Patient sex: M
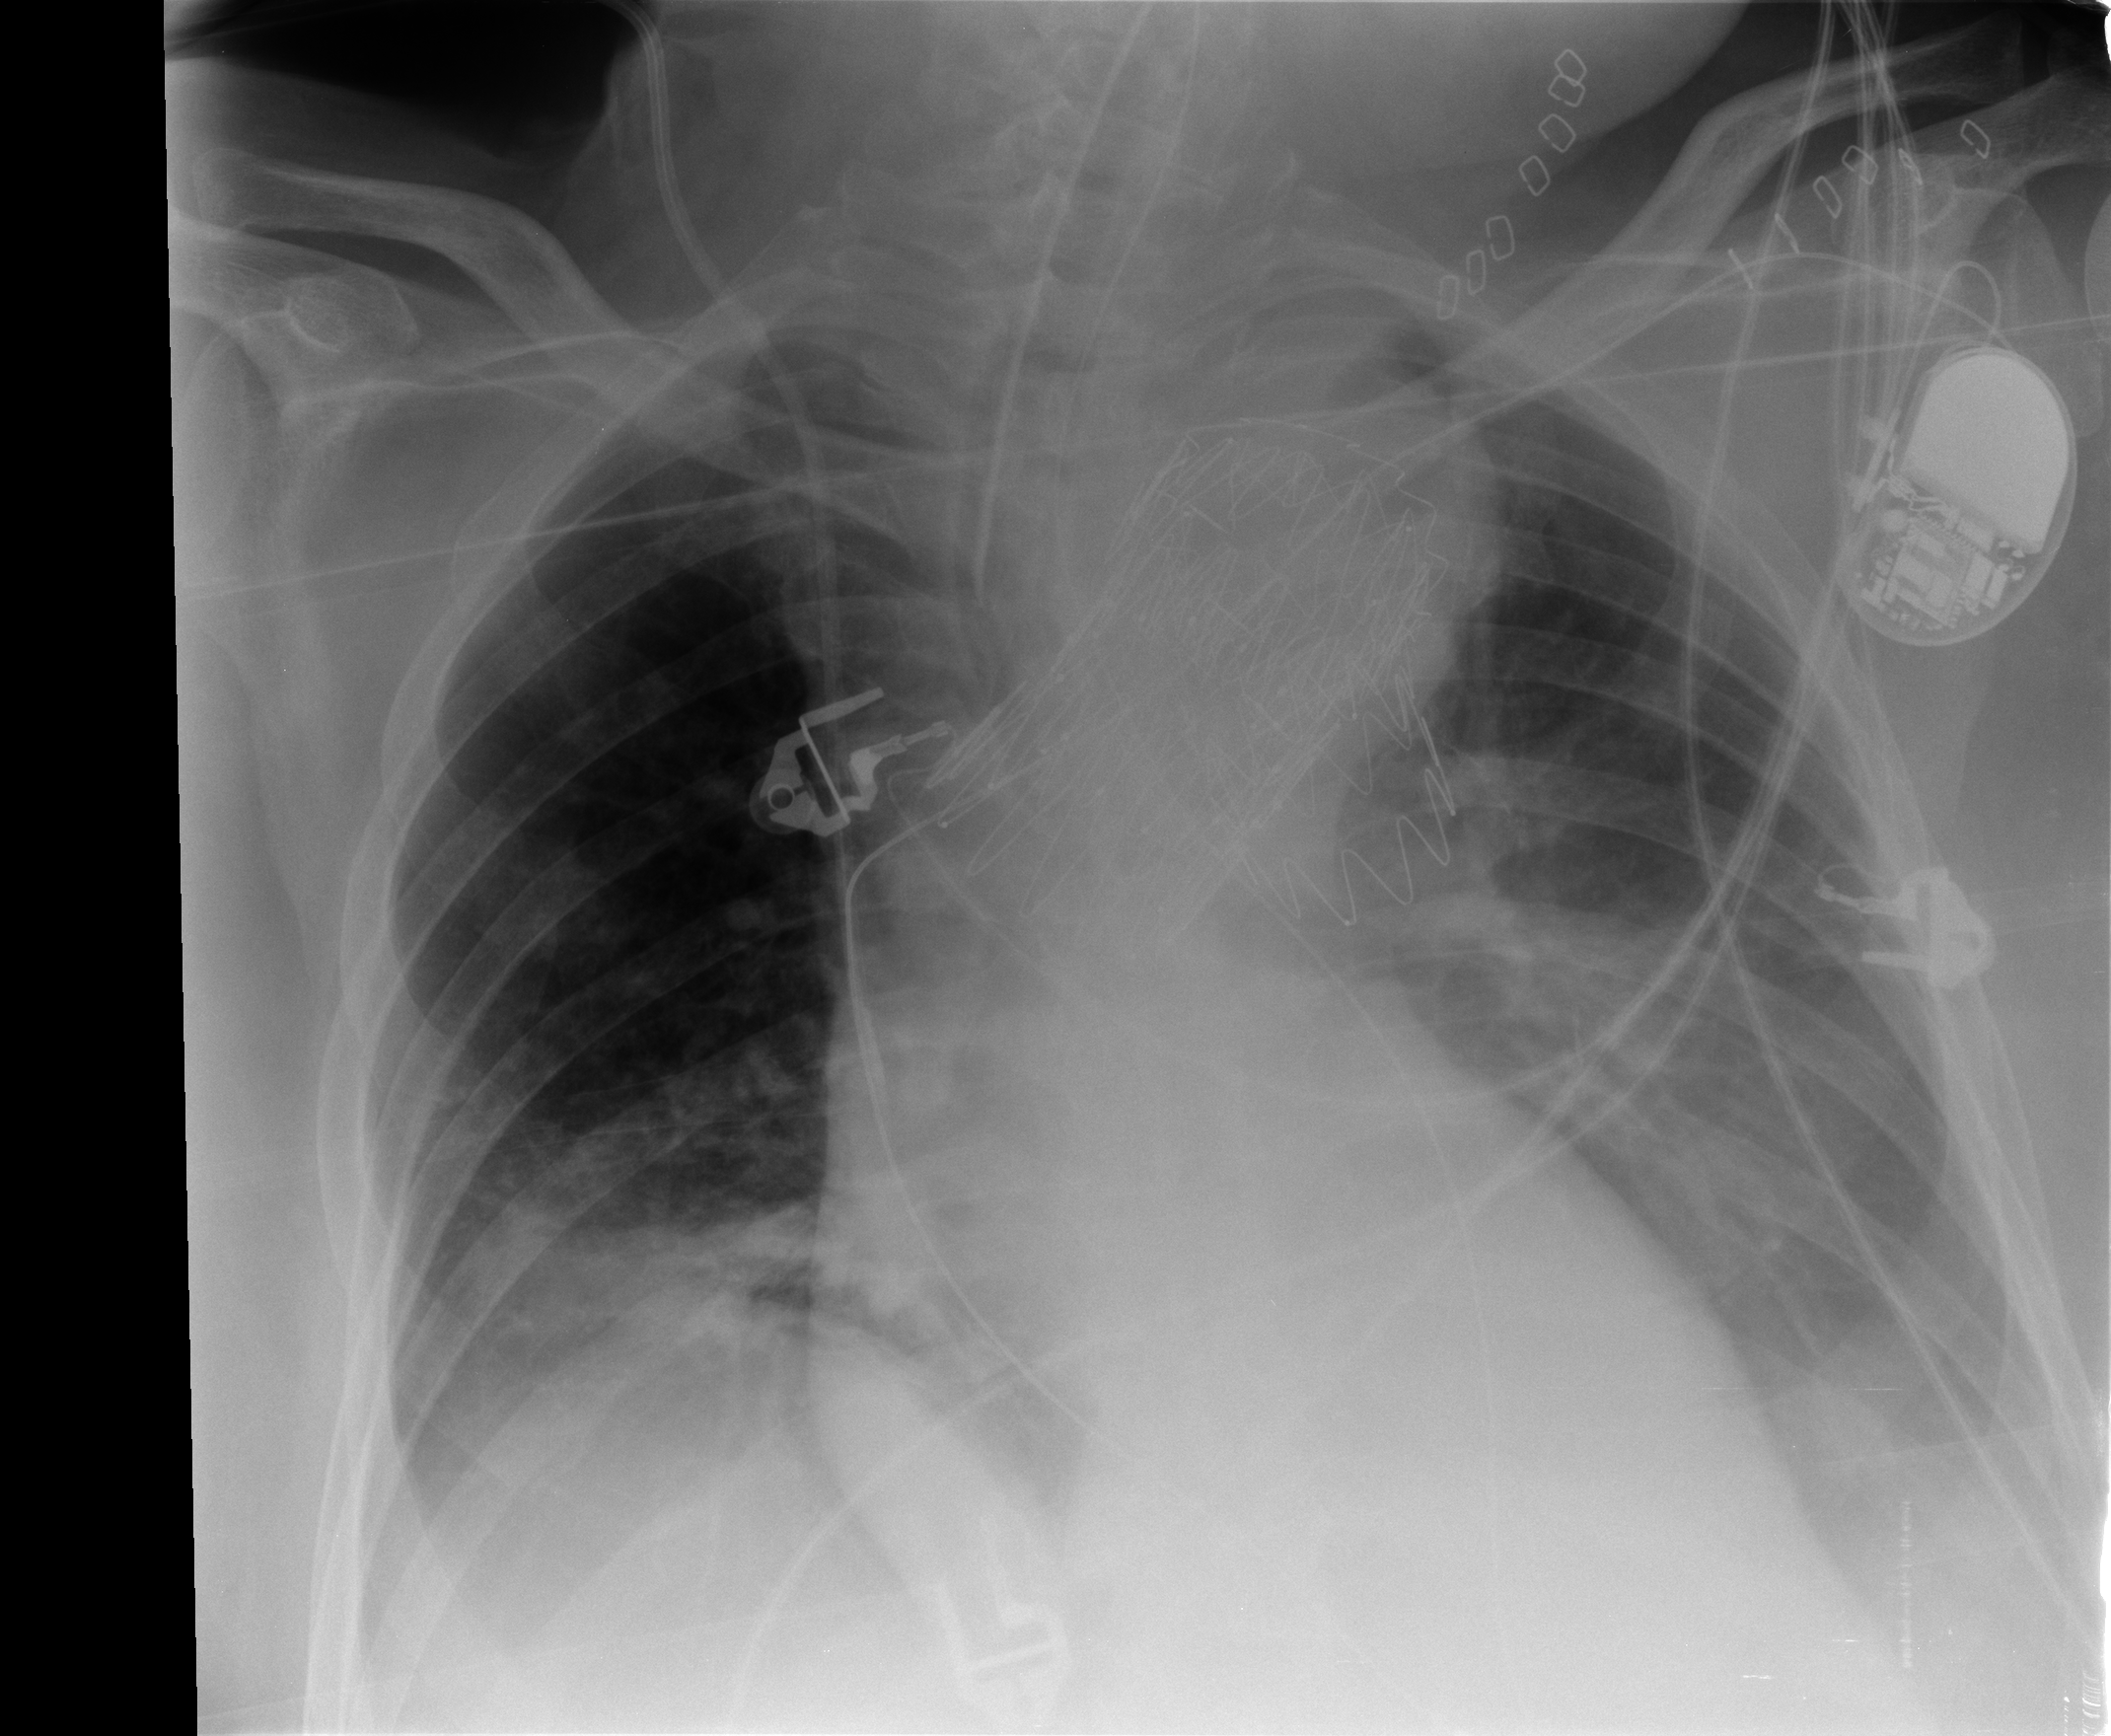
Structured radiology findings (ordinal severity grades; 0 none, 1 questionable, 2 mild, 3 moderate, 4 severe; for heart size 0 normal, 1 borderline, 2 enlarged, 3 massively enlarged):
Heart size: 0
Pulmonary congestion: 0
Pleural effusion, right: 1
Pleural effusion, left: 2
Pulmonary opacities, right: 1
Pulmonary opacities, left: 0
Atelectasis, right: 2
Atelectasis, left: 2